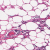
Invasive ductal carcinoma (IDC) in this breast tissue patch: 0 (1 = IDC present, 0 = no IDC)